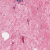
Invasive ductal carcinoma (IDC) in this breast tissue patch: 0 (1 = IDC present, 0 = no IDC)